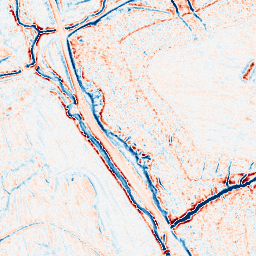
Category: edge_preserving
Decomposition family: bilateral
Decomposition parameters: d: 9
sigma_color: 25
sigma_space: 50
Upsampling method: sinc_blackman
Upsampling parameters: scale: 2
kernel_size: 16
Upsampling scale: 2